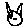
Label: cat